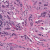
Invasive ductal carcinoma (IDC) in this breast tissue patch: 1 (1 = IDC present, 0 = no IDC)